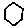
Label: hexagon